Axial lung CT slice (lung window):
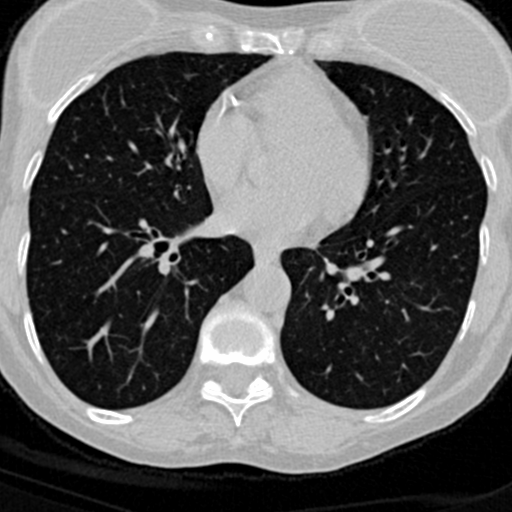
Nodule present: no